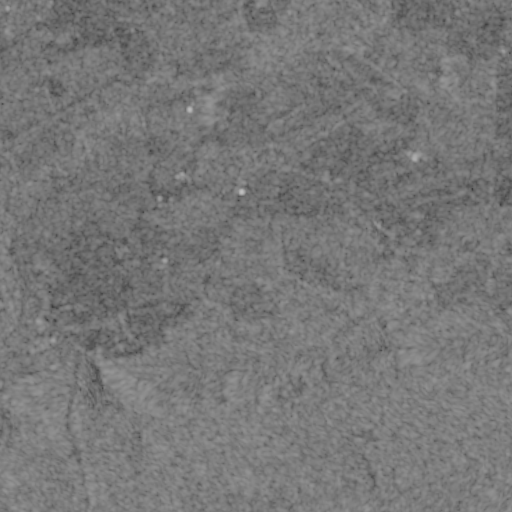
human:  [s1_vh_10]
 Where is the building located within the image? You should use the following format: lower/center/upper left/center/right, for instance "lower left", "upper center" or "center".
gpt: The building is located in the center left of the image.
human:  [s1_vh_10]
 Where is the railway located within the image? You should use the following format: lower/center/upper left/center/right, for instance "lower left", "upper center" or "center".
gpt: The railway is located in the lower right of the image.
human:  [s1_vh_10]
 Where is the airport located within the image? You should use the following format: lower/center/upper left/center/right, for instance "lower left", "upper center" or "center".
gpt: There is no airport in the image.

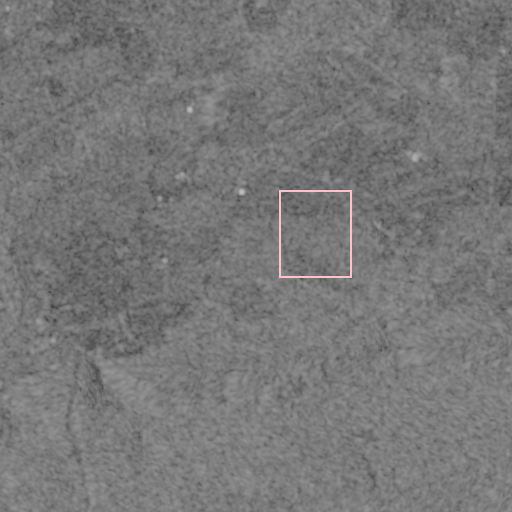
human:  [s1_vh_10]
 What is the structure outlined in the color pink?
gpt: The structure outlined in pink is a crop field.
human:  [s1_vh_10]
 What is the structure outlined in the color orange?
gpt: There is no orange outline.